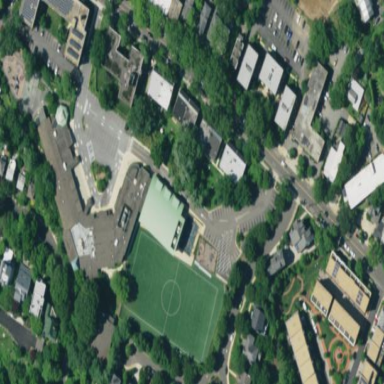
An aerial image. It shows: School building.